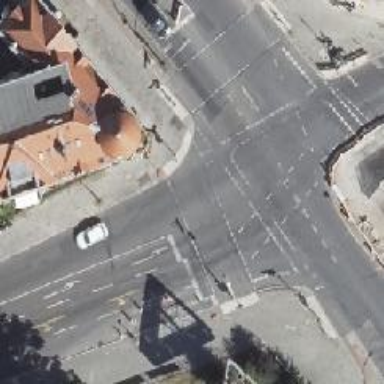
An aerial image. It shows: Road with traffic signals.